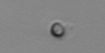
Label: nanoplankton_mix